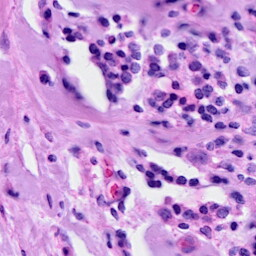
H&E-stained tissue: Breast